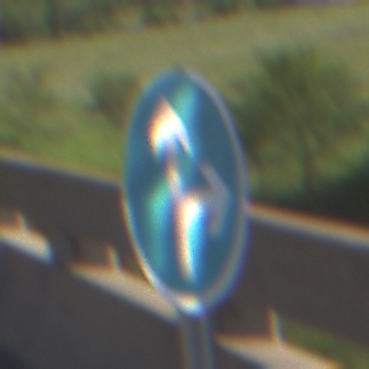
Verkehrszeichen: VorgeschriebeneFahrtrichtungGeradeausOderRechts
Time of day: MorningAfternoon
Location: Outdoor (RoadRail)
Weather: PartlyCloudy
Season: NotSpecified
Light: Natural